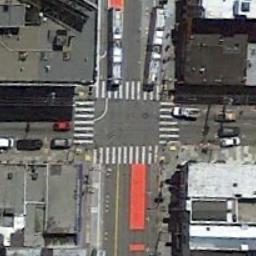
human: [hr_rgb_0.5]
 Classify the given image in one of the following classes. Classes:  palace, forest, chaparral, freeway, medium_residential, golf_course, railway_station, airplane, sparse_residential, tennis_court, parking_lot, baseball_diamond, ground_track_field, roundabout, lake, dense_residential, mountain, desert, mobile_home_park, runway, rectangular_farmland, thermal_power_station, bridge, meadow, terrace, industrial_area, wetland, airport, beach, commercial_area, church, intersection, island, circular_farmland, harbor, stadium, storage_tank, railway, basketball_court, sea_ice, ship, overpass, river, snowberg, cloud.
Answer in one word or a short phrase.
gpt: intersection